Question: I have two images:
<URL>
<URL>
<URL>

If you will see the first image has no background. So the background looks white. The second image has black background.
- Question 1 : What we call first type of picture?- Question 2 : How to make that type of picture?- Question 3 : How to transform the second type of picture into the first type of picture?
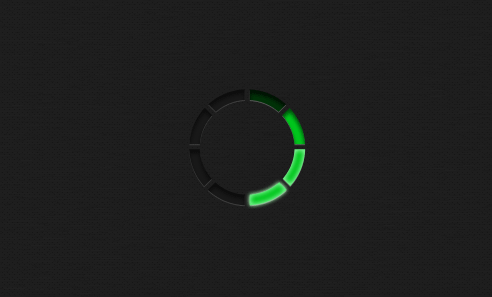
Answer: They are , the first with transparent background. You can separate the image into individual frames with ImageMagick (installed on most Linux distros and available for free for OSX and Linux) like this:
'''
convert -coalesce type1.gif frame%02d.gif
'''
which will give you the following 18 frames as individual images
'''
frame00.gif frame04.gif frame08.gif frame12.gif frame16.gif
frame01.gif frame05.gif frame09.gif frame13.gif frame17.gif
frame02.gif frame06.gif frame10.gif frame14.gif
frame03.gif frame07.gif frame11.gif frame15.gif
'''

You can see them all at once if you make them into a montage like this:
'''
convert -coalesce type1.gif miff:- | montage -tile x4 -frame 5 - montage.gif
'''

You can find information about each frame, such as its size like this:
'''
identify type1.gif
type1.gif[0] GIF 100x100 100x100+0+0 8-bit sRGB 128c 29.2KB 0.000u 0:00.000
type1.gif[1] GIF 100x100 100x100+0+0 8-bit sRGB 128c 29.2KB 0.000u 0:00.000
type1.gif[2] GIF 100x100 100x100+0+0 8-bit sRGB 128c 29.2KB 0.000u 0:00.000
type1.gif[3] GIF 100x100 100x100+0+0 8-bit sRGB 64c 29.2KB 0.000u 0:00.000
type1.gif[4] GIF 100x100 100x100+0+0 8-bit sRGB 128c 29.2KB 0.000u 0:00.000
type1.gif[5] GIF 100x100 100x100+0+0 8-bit sRGB 128c 29.2KB 0.000u 0:00.000
type1.gif[6] GIF 100x100 100x100+0+0 8-bit sRGB 64c 29.2KB 0.000u 0:00.000
type1.gif[7] GIF 100x100 100x100+0+0 8-bit sRGB 128c 29.2KB 0.000u 0:00.000
type1.gif[8] GIF 100x100 100x100+0+0 8-bit sRGB 128c 29.2KB 0.000u 0:00.000
type1.gif[9] GIF 100x100 100x100+0+0 8-bit sRGB 128c 29.2KB 0.000u 0:00.000
type1.gif[10] GIF 100x100 100x100+0+0 8-bit sRGB 64c 29.2KB 0.000u 0:00.000
type1.gif[11] GIF 100x100 100x100+0+0 8-bit sRGB 128c 29.2KB 0.000u 0:00.000
type1.gif[12] GIF 100x100 100x100+0+0 8-bit sRGB 128c 29.2KB 0.000u 0:00.000
type1.gif[13] GIF 100x100 100x100+0+0 8-bit sRGB 128c 29.2KB 0.000u 0:00.000
type1.gif[14] GIF 100x100 100x100+0+0 8-bit sRGB 64c 29.2KB 0.000u 0:00.000
type1.gif[15] GIF 100x100 100x100+0+0 8-bit sRGB 64c 29.2KB 0.000u 0:00.000
type1.gif[16] GIF 100x100 100x100+0+0 8-bit sRGB 128c 29.2KB 0.000u 0:00.000
type1.gif[17] GIF 100x100 100x100+0+0 8-bit sRGB 128c 29.2KB 0.000u 0:00.000
'''
You can put all the frames back together like this:
'''
convert frame* -loop 0 -delay 20 anim.gif
'''

You can try and remove the black background from the second one to make it more like the first one, using a command like this. You may need to fiddle with the 'fuzz' factor a bit:
'''
convert type2.gif -fuzz 15% -transparent black new.gif
'''